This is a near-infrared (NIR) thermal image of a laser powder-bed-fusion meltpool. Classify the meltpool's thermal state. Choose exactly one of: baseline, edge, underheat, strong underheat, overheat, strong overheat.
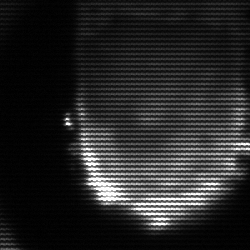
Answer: baseline